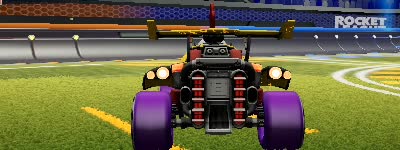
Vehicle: octane